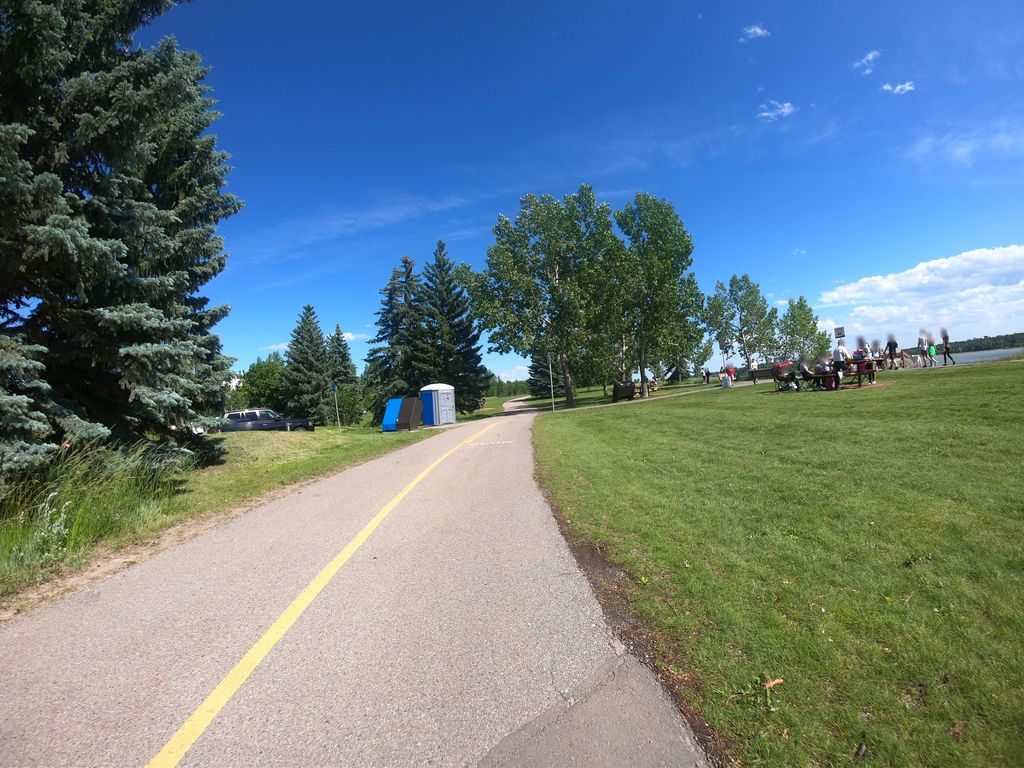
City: calgary